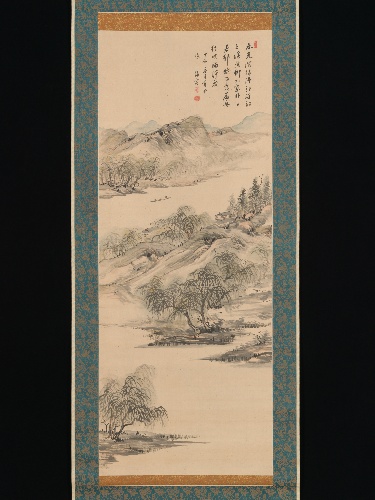
Artist: Nukina Kaioku
Artist bio: Japanese, 1778–1863
Date: 1844
Object type: Hanging scroll
Classification: Paintings
Medium: Hanging scroll; ink and color on paper
Culture: Japan
Period: Edo period (1615–1868)
Dimensions: Image: 53 in. × 20 5/8 in. (134.6 × 52.4 cm)
Overall with mounting: 79 1/8 × 27 1/16 in. (201 × 68.8 cm)
Overall with knobs: 79 1/8 × 29 5/16 in. (201 × 74.4 cm)
Department: Asian Art
Credit line: Mary Griggs Burke Collection, Gift of the Mary and Jackson Burke Foundation, 2015
Accession year: 2015
Repository: Metropolitan Museum of Art, New York, NY
Tags: Landscapes